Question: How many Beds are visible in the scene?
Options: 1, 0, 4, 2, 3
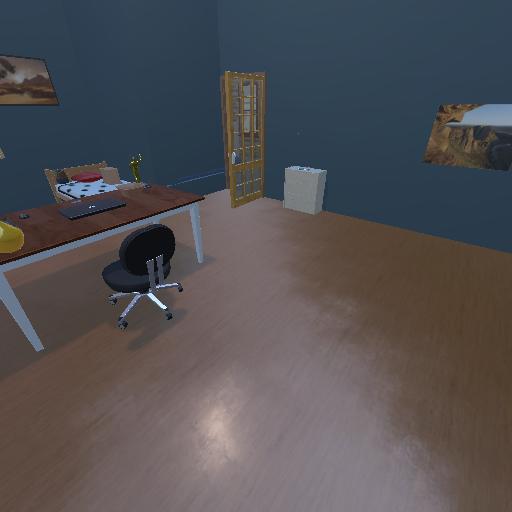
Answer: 1